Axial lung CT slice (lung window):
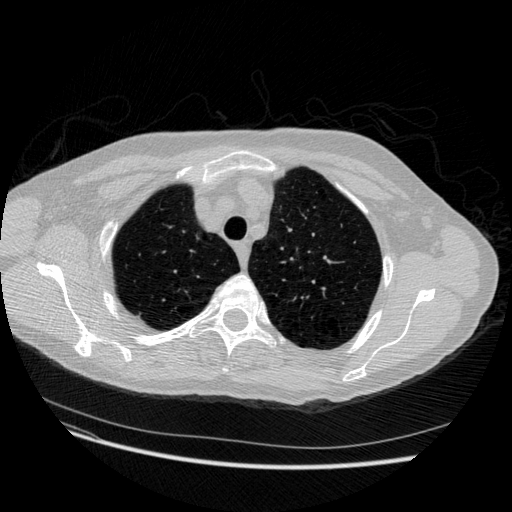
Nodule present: no